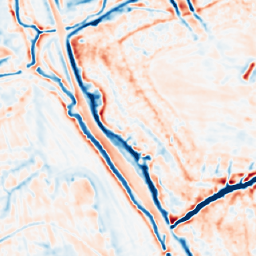
Category: multiscale
Decomposition family: dog_multiscale
Decomposition parameters: sigma_ratio: 1.4
n_scales: 4
base_sigma: 1
Upsampling method: nearest
Upsampling parameters: scale: 2
Upsampling scale: 2